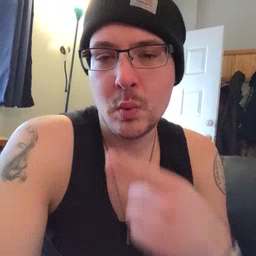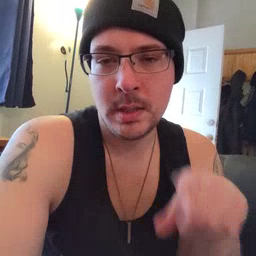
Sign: weus